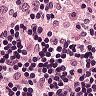
Metastatic tissue present: no